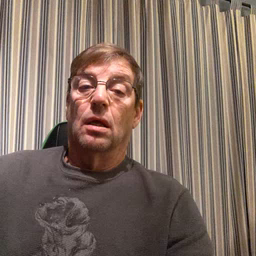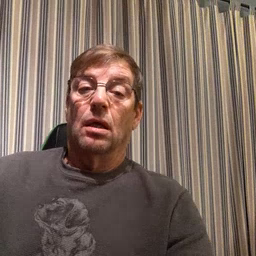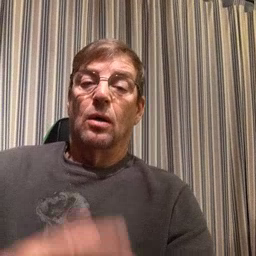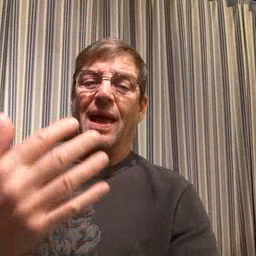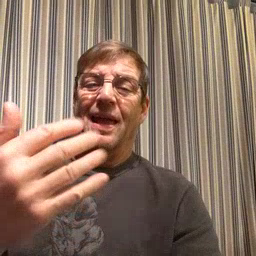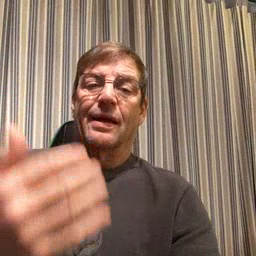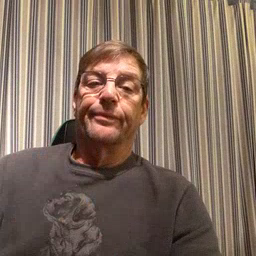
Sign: wait